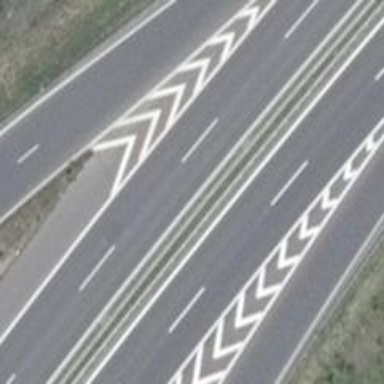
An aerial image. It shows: This is trunk highway with motorroad.